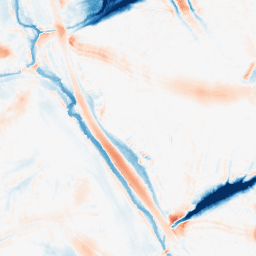
Category: morphological
Decomposition family: morphological
Decomposition parameters: operation: average
size: 20
Upsampling method: regularized
Upsampling parameters: scale: 2
lambda_reg: 0.01
Upsampling scale: 2